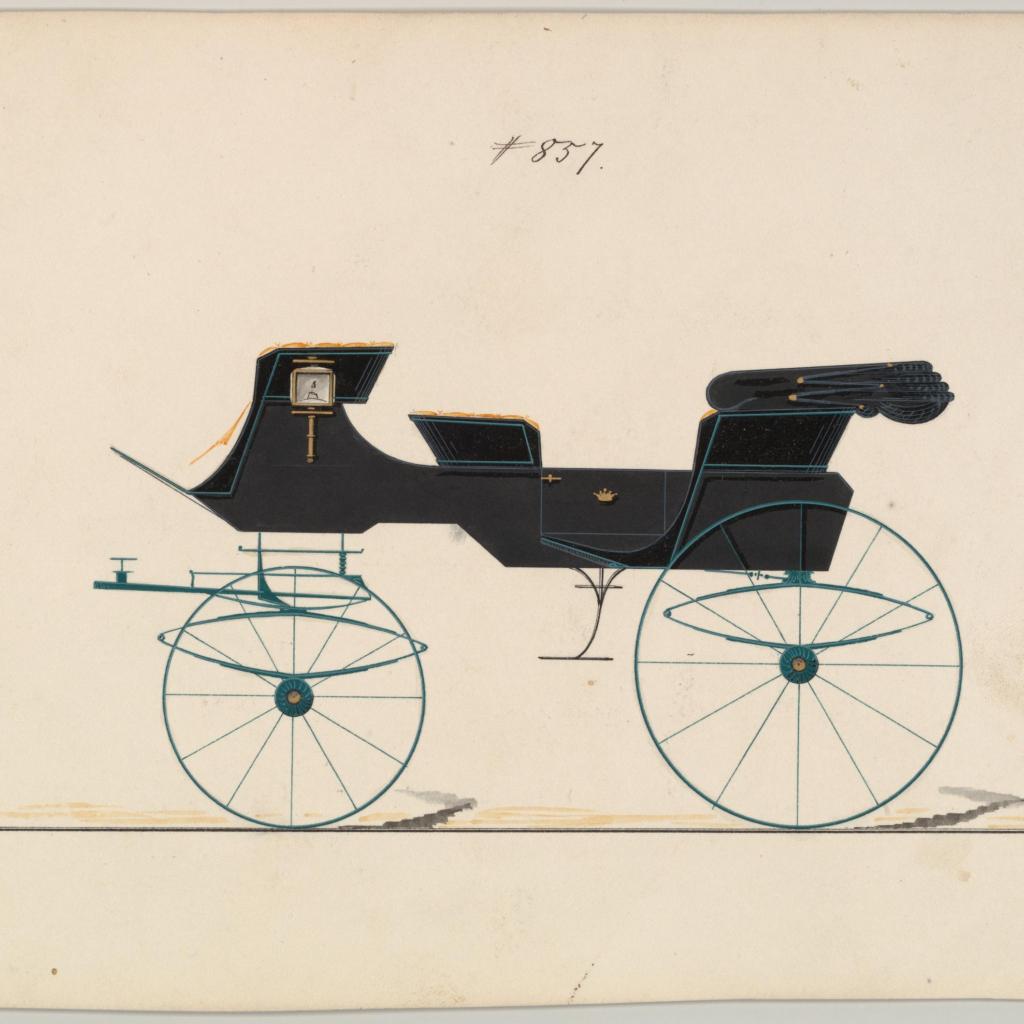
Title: Design for Vis-à-vis, no. 857
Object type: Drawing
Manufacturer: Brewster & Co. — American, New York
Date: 1850–70
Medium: Pen and black ink, watercolor and gouache with gum arabic
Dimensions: sheet: 6 1/4 x 8 7/8 in. (15.9 x 22.5 cm)
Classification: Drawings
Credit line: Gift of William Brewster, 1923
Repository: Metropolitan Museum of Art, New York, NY